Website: lowes
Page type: cart
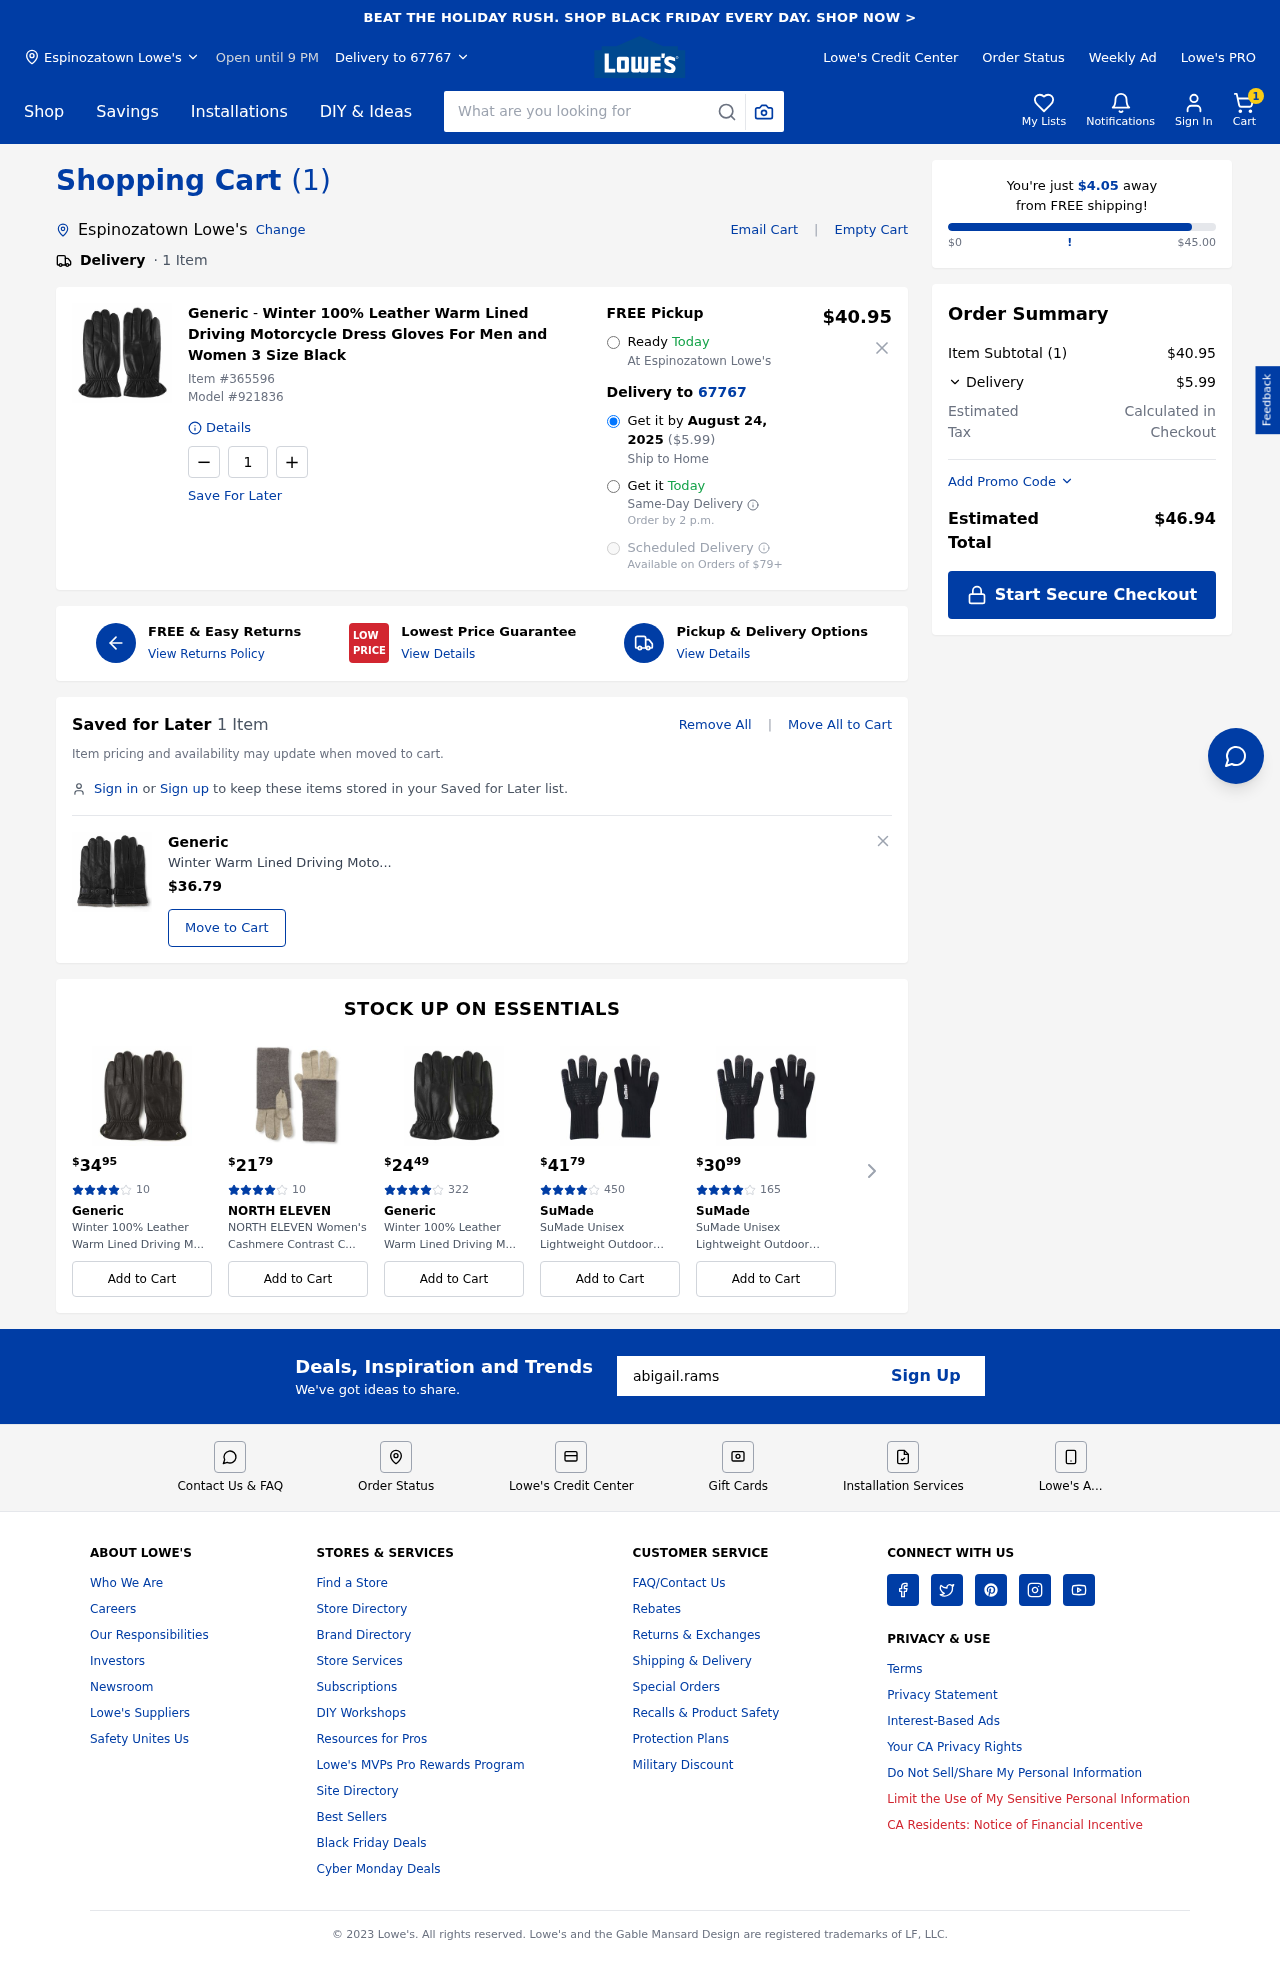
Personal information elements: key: PII_CITY
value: Espinozatown Lowe's
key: PII_EMAIL
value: abigail.ramsey@hotmail.com
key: PII_POSTCODE
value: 67767
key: PII_CITY2
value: Espinozatown Lowe's
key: PII_CITY3
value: Espinozatown
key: PII_POSTCODE_FULL
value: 67767
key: PII_POSTCODE_NUMERIC
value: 67767
Product elements: key: PRODUCT1_BRAND
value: Generic
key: PRODUCT1_NAME
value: Winter 100% Leather Warm Lined Driving Motorcycle Dress Gloves For Men and Women 3 Size Black
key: PRODUCT1_PRICE
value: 40.95
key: PRODUCT1_QUANTITY
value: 1
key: PRODUCT2_BRAND
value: Generic
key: PRODUCT2_NAME
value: Winter Warm Lined Driving Motorcycle Dress Gloves For Men Women 3 Size Black
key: PRODUCT2_PRICE
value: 36.79
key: PRODUCT1_ITEM_NUMBER
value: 365596
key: PRODUCT1_MODEL_NUMBER
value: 921836
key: PRODUCT3_PRICE
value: $3495
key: PRODUCT3_NUM_RATINGS
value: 10
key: PRODUCT3_BRAND
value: Generic
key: PRODUCT3_NAME
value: Winter 100% Leather Warm Lined Driving M...
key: PRODUCT4_PRICE
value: $2179
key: PRODUCT4_NUM_RATINGS
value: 10
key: PRODUCT4_BRAND
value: NORTH ELEVEN
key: PRODUCT4_NAME
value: NORTH ELEVEN Women's Cashmere Contrast C...
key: PRODUCT5_PRICE
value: $2449
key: PRODUCT5_NUM_RATINGS
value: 322
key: PRODUCT5_BRAND
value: Generic
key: PRODUCT5_NAME
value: Winter 100% Leather Warm Lined Driving M...
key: PRODUCT6_PRICE
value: $4179
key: PRODUCT6_NUM_RATINGS
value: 450
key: PRODUCT6_BRAND
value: SuMade
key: PRODUCT6_NAME
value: SuMade Unisex Lightweight Outdoor Warm T...
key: PRODUCT7_PRICE
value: $3099
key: PRODUCT7_NUM_RATINGS
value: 165
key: PRODUCT7_BRAND
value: SuMade
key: PRODUCT7_NAME
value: SuMade Unisex Lightweight Outdoor Warm T...
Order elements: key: ORDER_NUM_ITEMS
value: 1
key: ORDER_DELIVERY_DATE
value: August 24, 2025
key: ORDER_SHIPPING_COST2
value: $5.99
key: ORDER_SHIPPING_AWAY
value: $4.05
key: ORDER_SUBTOTAL
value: $40.95
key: ORDER_SHIPPING_COST
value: $5.99
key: ORDER_TOTAL
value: $46.94
Search elements: key: HEADER_SEARCH
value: What are you looking for
Other elements: key: SAVED_NUM_ITEMS
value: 1 Item